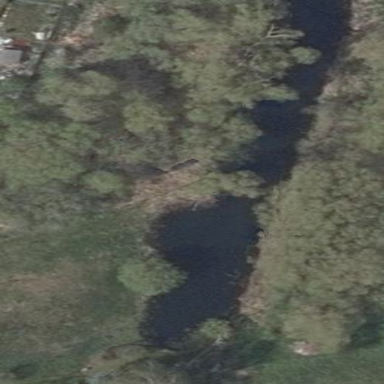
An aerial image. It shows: Pond surrounded by natural water.